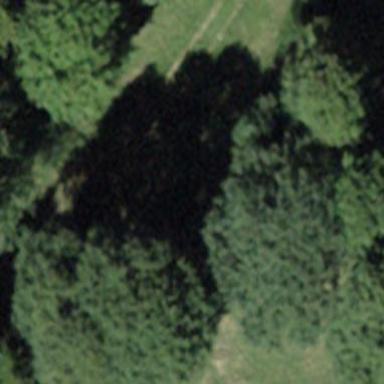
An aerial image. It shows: Forest area.